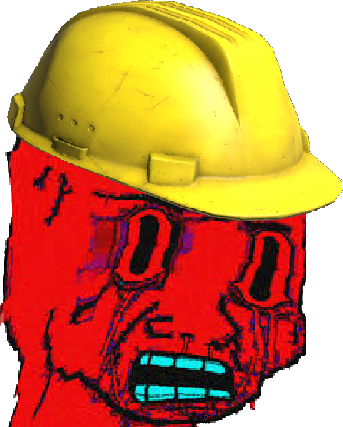
Label: 5_Rage